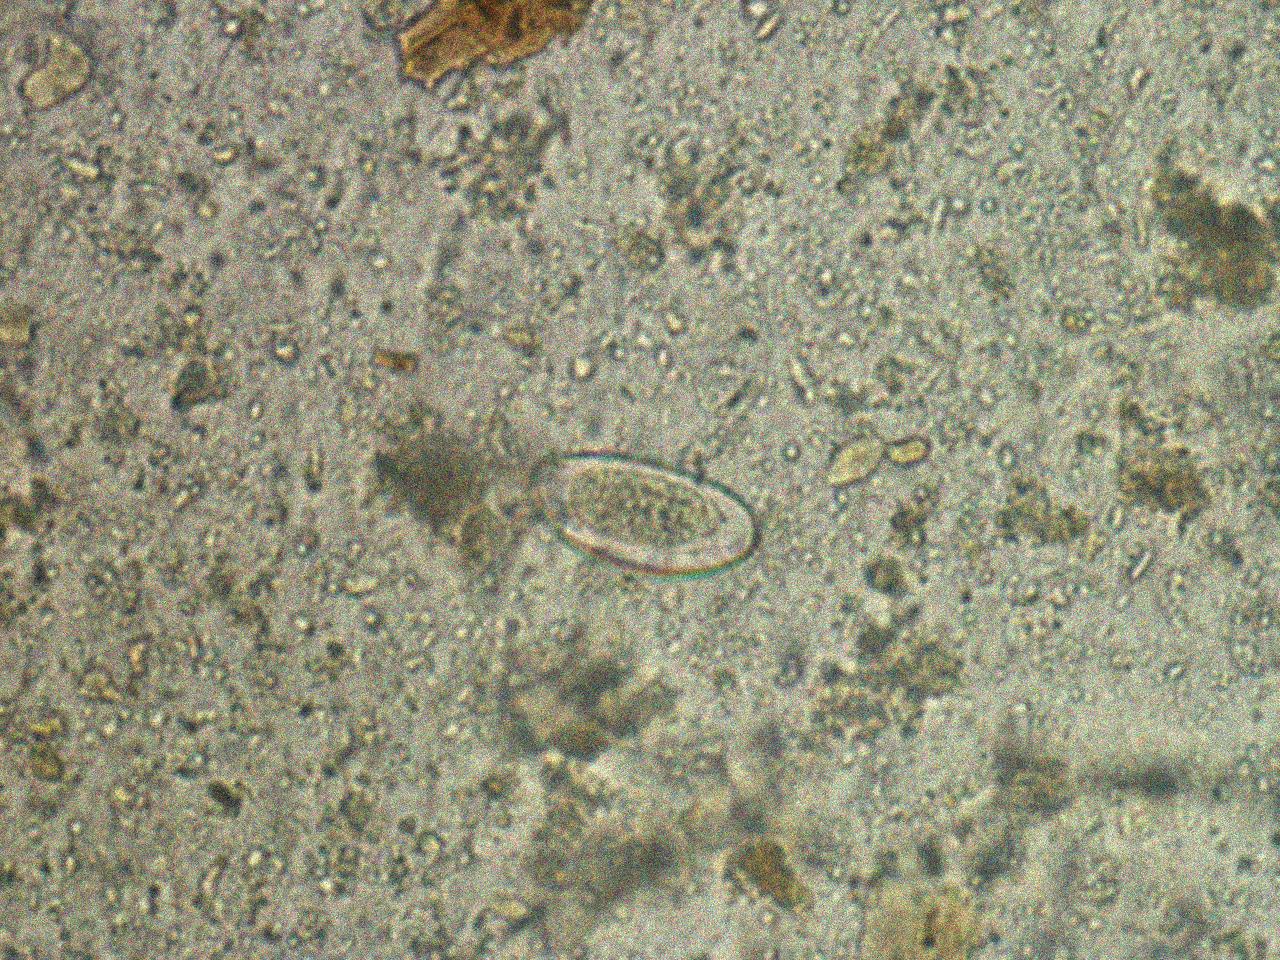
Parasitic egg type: Enterobius vermicularis